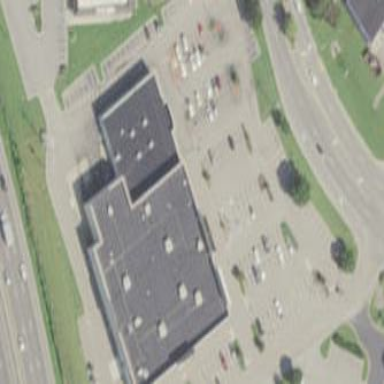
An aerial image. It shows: Retail building.